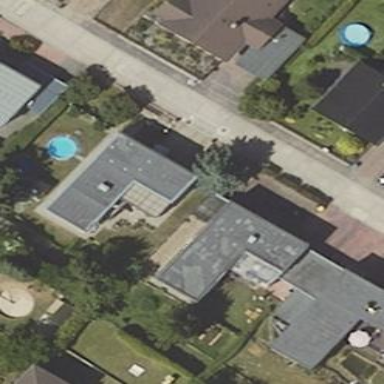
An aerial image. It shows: Simple house.